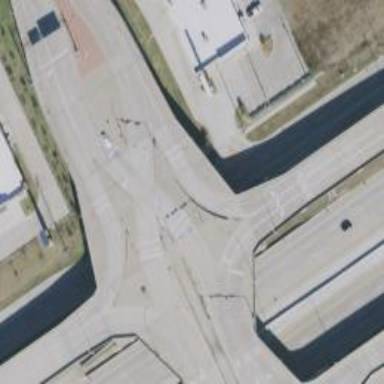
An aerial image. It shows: Secondary link road on bridge at diverging diamond interchange (DDI).